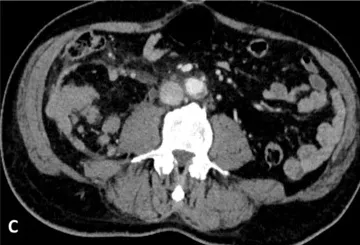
A heterogeneous mass in the lower pole of the kidney (arrow) with renal calculi.
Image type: radiology (ct)